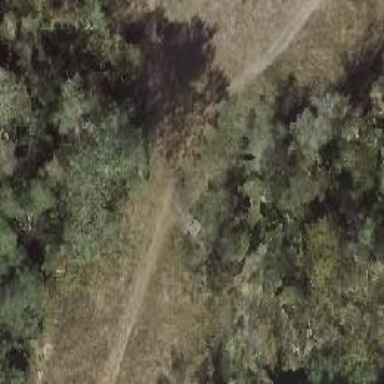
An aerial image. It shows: Hunting stand.